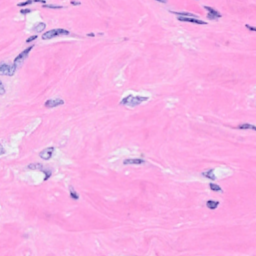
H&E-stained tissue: Breast